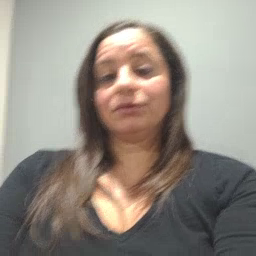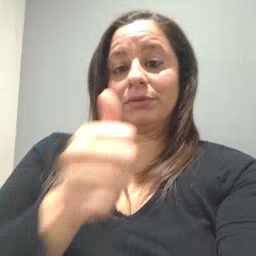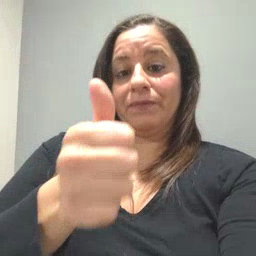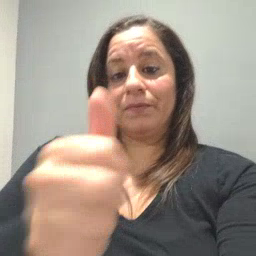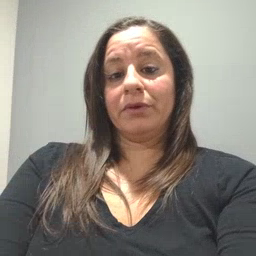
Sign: yourself